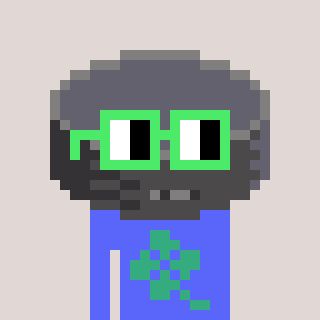
a pixel art character with square light green glasses, a hockey puck-shaped head and a purple-colored body on a warm background